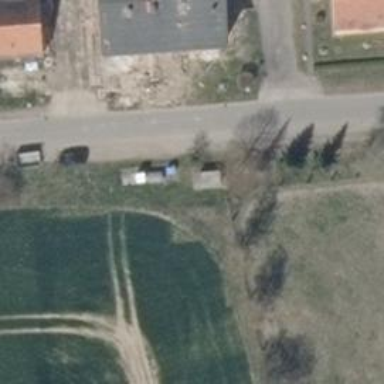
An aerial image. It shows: Power substation.